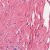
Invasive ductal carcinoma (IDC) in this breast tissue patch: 0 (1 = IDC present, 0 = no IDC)